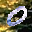
Label: 0